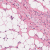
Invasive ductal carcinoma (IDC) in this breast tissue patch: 1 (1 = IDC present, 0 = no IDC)